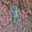
Label: 1